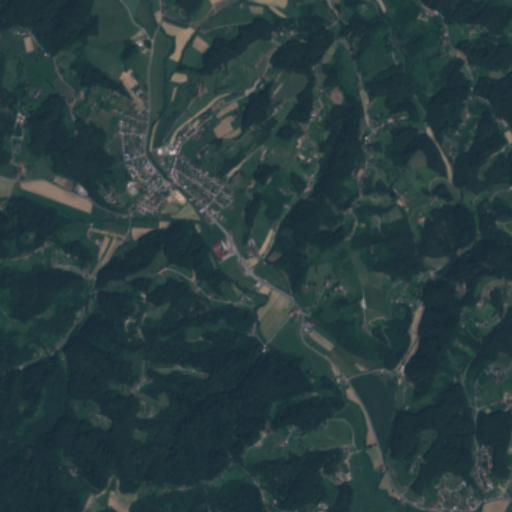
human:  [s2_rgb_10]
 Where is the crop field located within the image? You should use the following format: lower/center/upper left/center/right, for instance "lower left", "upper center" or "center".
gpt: The crop field is located in the lower right of the image.
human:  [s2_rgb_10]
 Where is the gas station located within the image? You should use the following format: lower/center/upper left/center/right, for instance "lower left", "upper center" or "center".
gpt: The gas station is located in the center of the image.
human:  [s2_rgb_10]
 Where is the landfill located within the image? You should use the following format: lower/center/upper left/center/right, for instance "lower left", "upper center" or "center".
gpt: There is no landfill in the image.